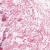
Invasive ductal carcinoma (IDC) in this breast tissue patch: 0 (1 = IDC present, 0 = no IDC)